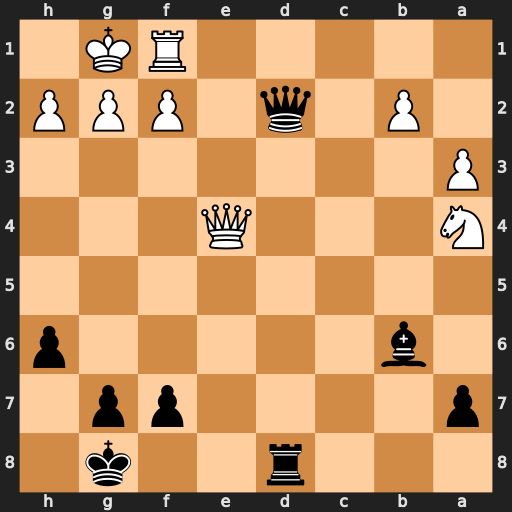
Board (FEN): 3r2k1/p4pp1/1b5p/8/N3Q3/P7/1P1q1PPP/5RK1
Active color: b
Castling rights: -
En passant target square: -
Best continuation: Qxf2+ Rxf2 Rd1+ Qe1 Rxe1#